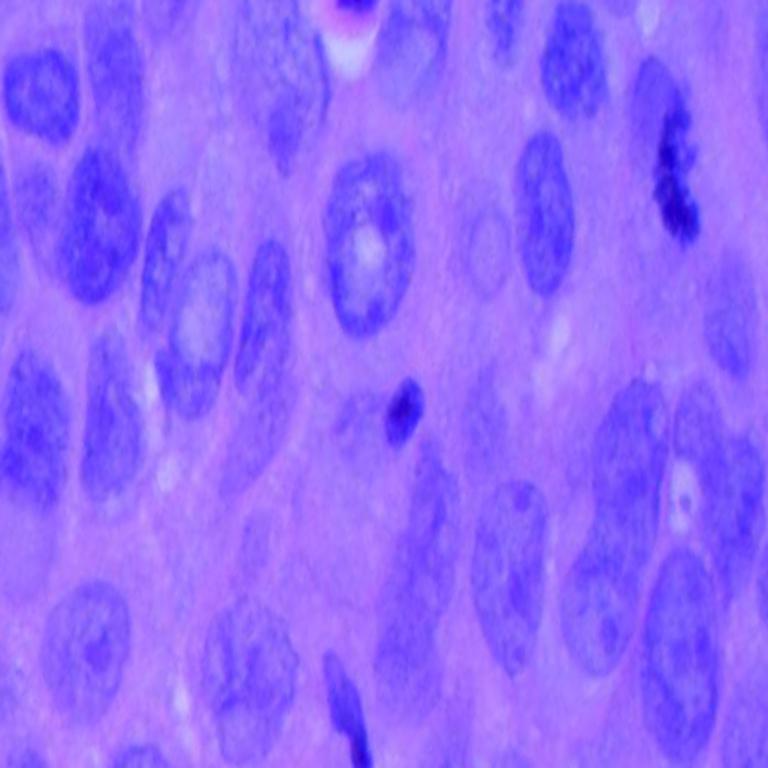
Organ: lung
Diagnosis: squamous carcinomas